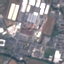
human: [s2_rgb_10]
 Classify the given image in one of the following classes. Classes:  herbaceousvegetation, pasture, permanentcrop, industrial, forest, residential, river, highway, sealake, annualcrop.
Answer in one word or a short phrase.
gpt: Industrial